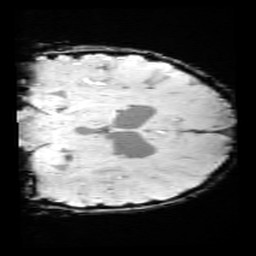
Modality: SWI
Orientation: coronal
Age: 9
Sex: female
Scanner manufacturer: siemens
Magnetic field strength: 3 T
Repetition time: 0.027 s
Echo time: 0.02 s